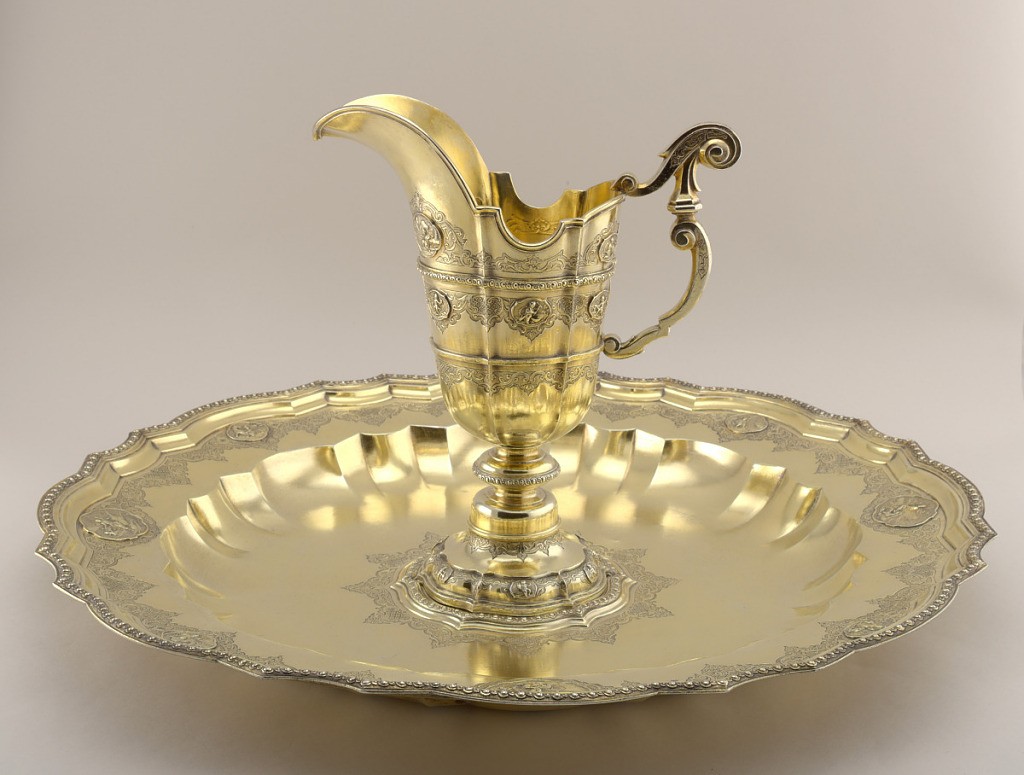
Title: Ewer and Basin
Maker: Gottlieb Menzel, German, 1676 – 1757
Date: ca. 1730
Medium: silver, gold
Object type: ewer, basin
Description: Helmet-shaped ewer on domed foot, engraved with strapwork, and bearing lobed medallions in two sizes, the larger representing Asia and America, the smaller Geometry, Music, etc.  Double-scrolled handle.
The basin is marli alternately lobed and straight, with guilloche band, strapwork engraving, and four large relief medallions representing the Four Elements, and four smaller medallions of the Four Continents.  Gadrooned well; raised center with relief medallion of Hercules crowned by Victory, framed in guilloche border and strapwork.